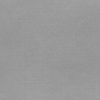
Label: dusty